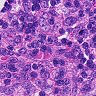
Metastatic tissue present: no